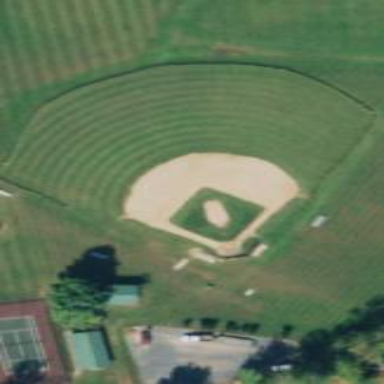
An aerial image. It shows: Softball pitch for leisure land activities.